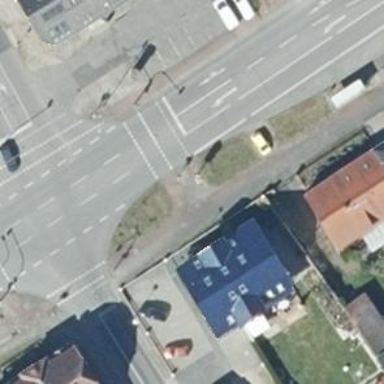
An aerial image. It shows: Road with traffic signals at crossing.